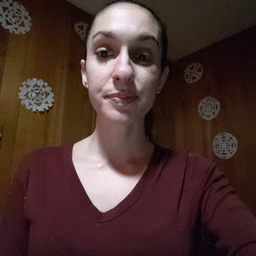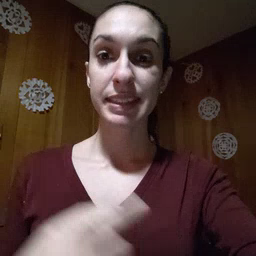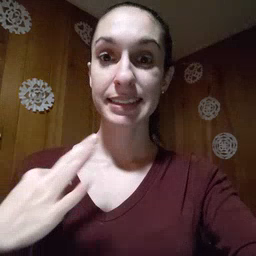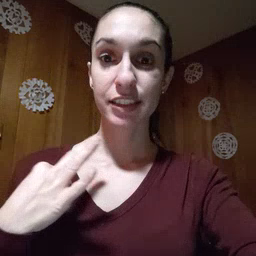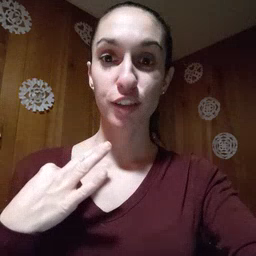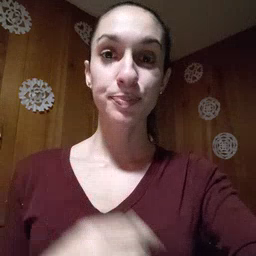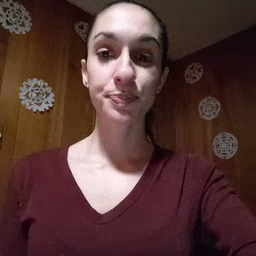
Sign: shirt